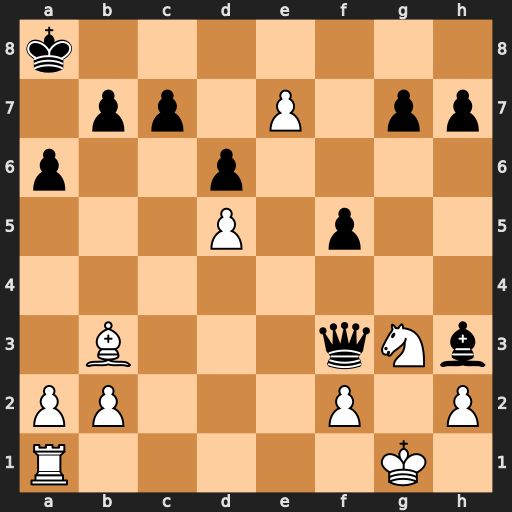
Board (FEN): k7/1pp1P1pp/p2p4/3P1p2/8/1B3qNb/PP3P1P/R5K1
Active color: w
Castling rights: -
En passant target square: -
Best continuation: e8=Q+ Ka7 Qe3+ Qxe3 fxe3